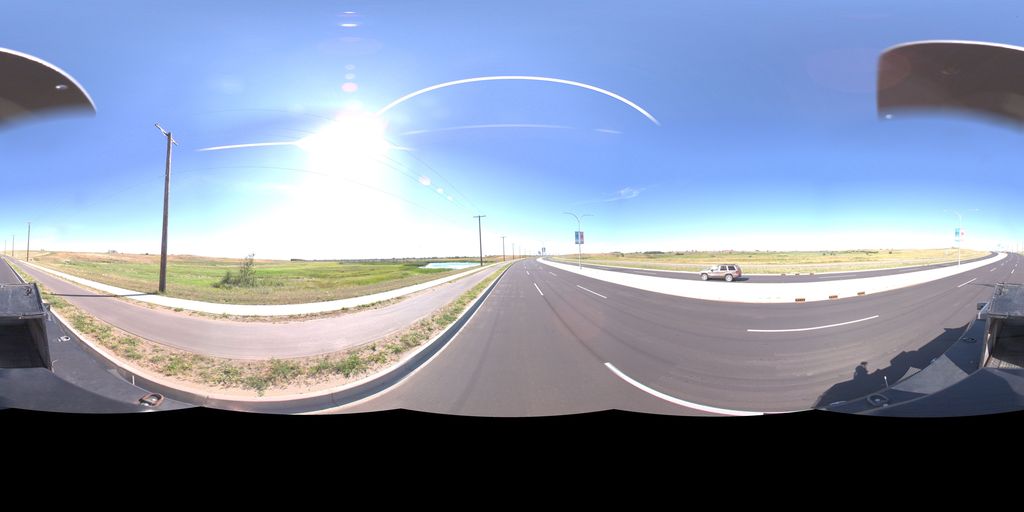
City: saskatoon